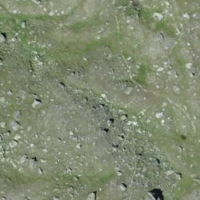
EUNIS habitat code: 31
Species observed at this site:
Dryas octopetala